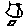
Label: hexagon